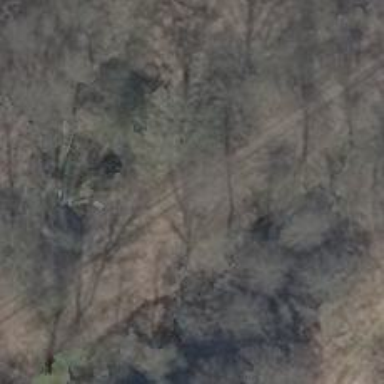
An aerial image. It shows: Disused railway with historic significance that has been preserved.